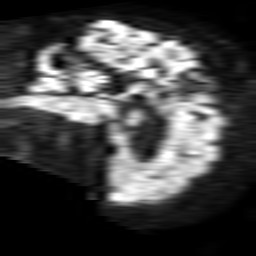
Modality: TRACE
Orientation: sagittal
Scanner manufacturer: philips
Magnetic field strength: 1.5 T
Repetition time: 3.403 s
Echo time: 0.06922 s